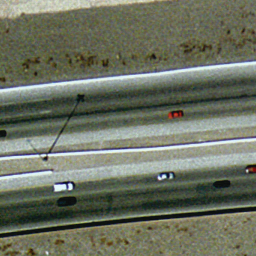
Label: freeway